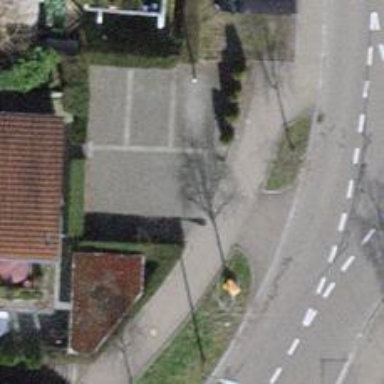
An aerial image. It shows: Driveway made of paving stones.